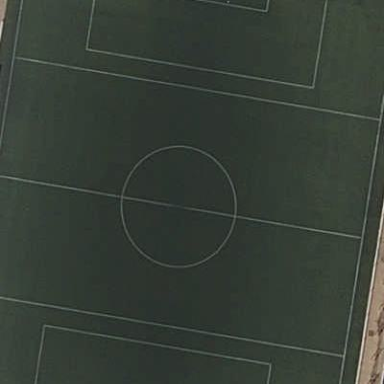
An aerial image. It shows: Soccer pitch designated for leisure and sports activities.